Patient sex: M
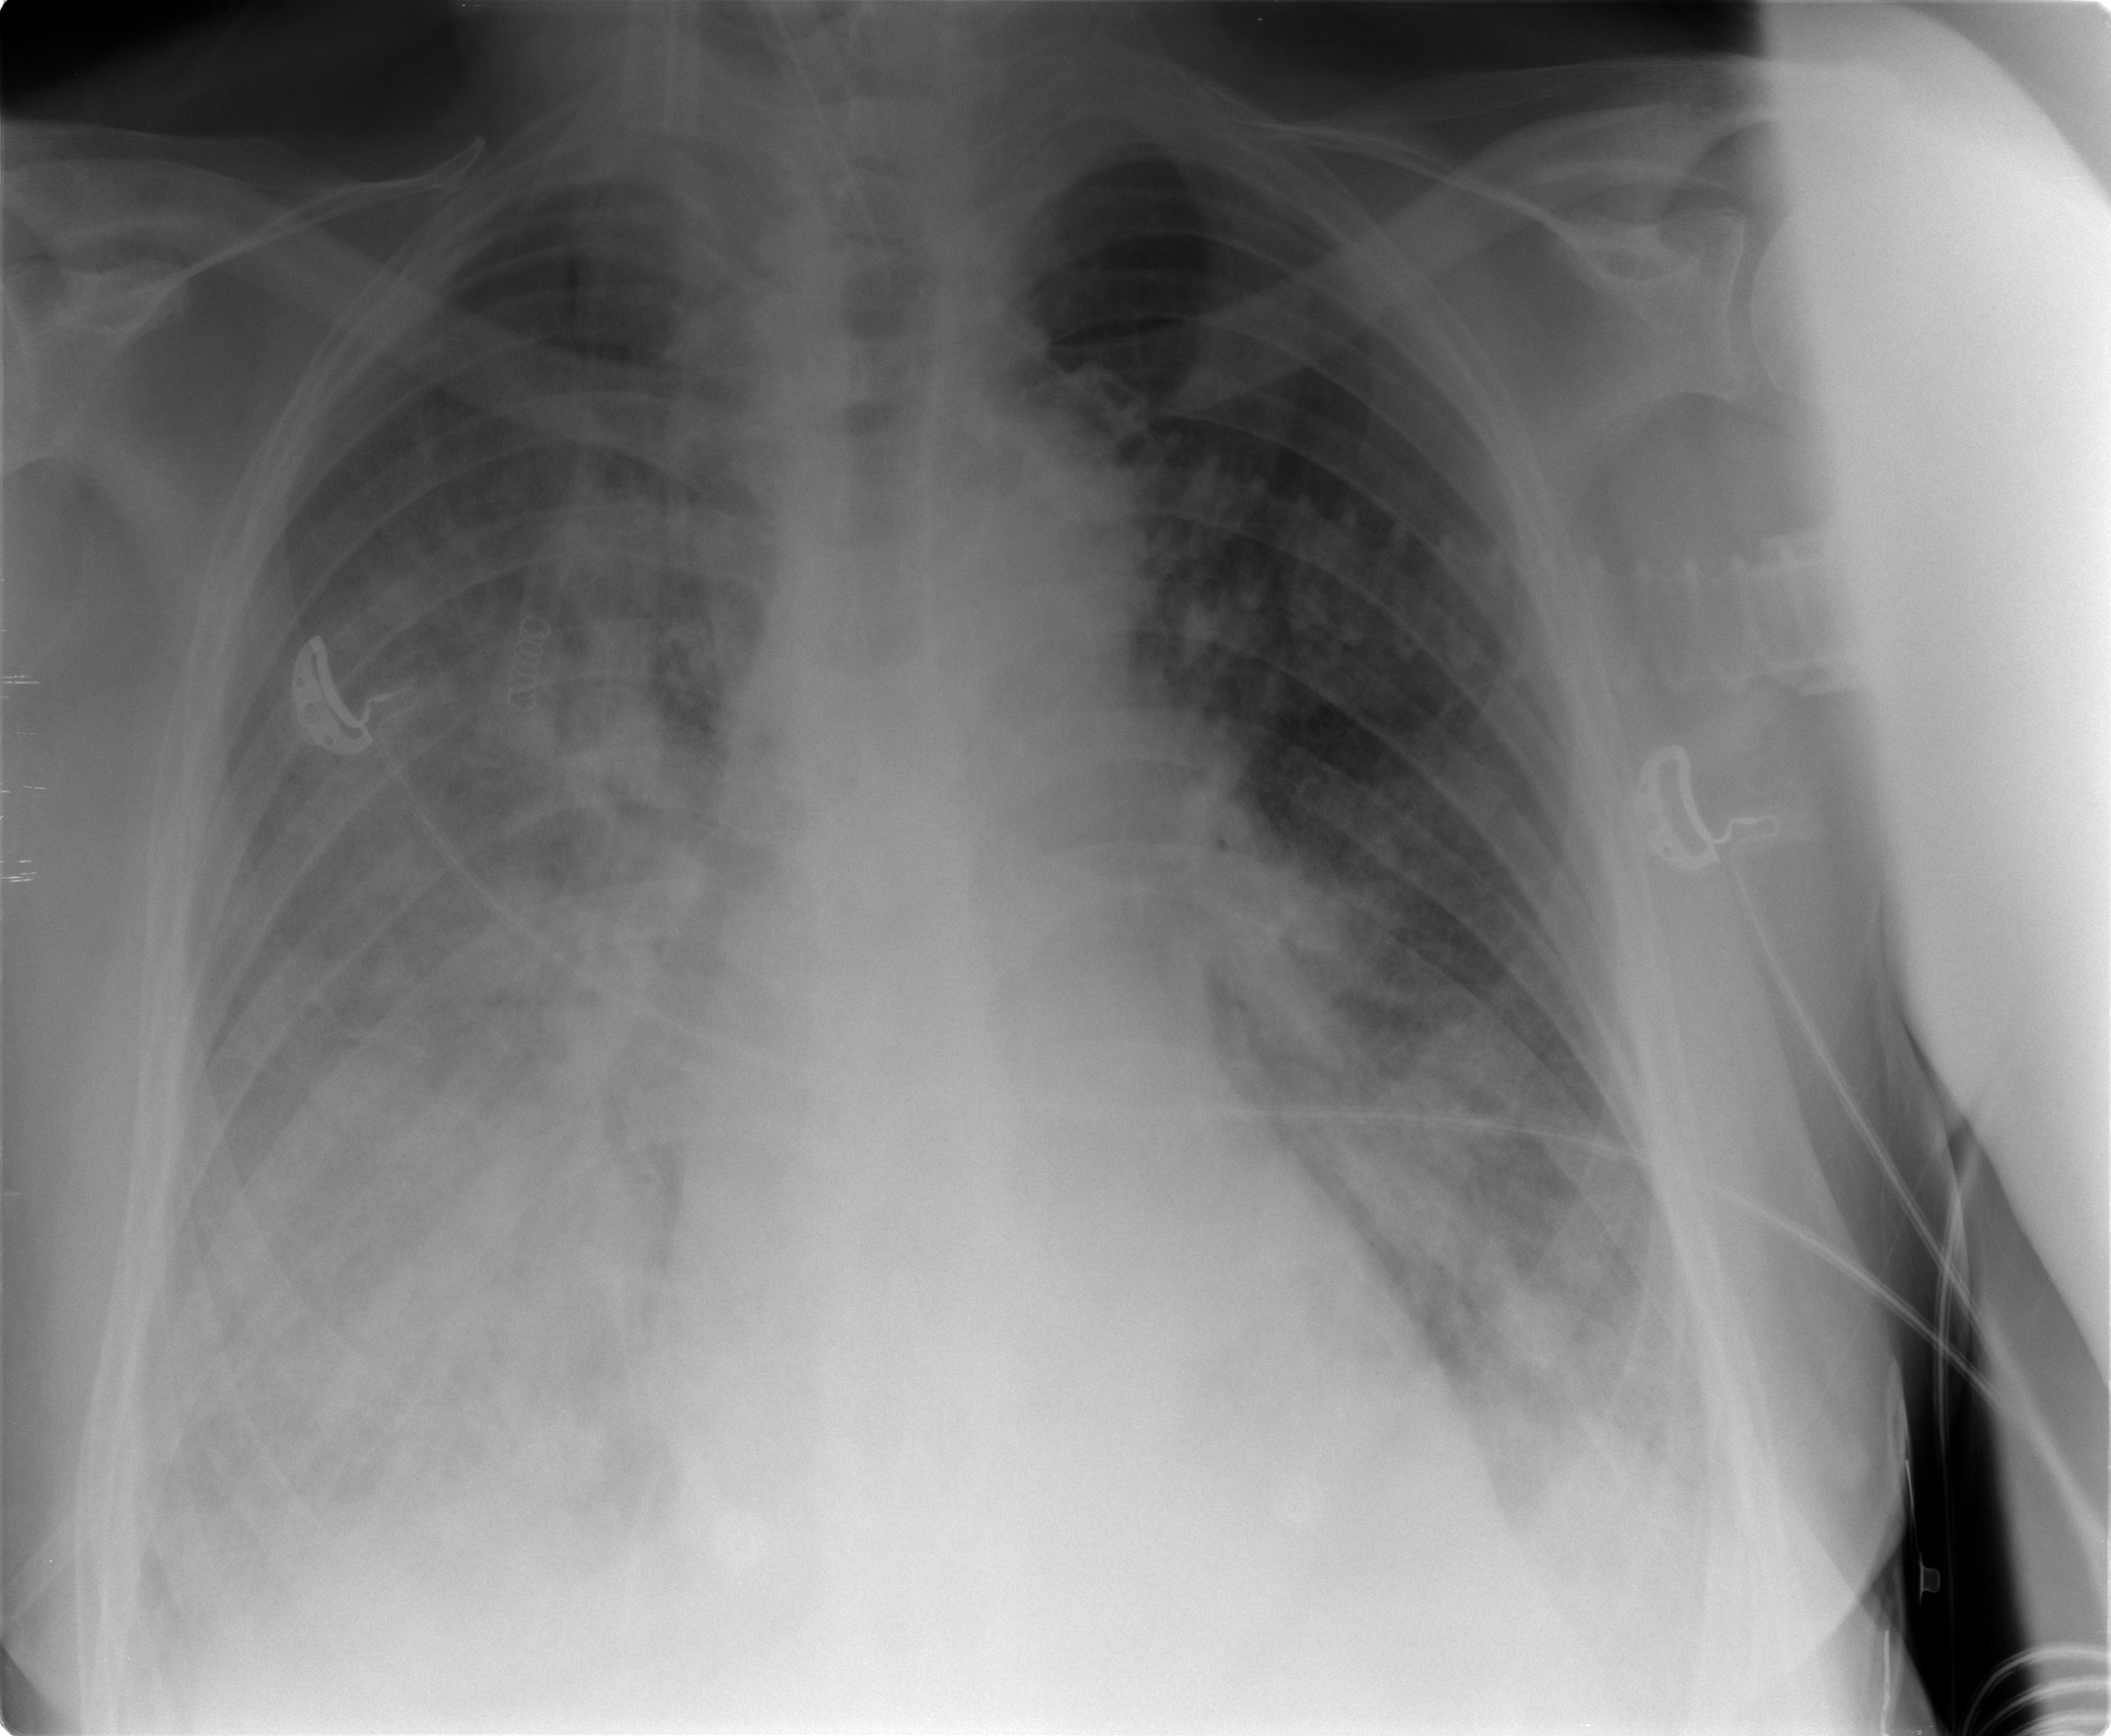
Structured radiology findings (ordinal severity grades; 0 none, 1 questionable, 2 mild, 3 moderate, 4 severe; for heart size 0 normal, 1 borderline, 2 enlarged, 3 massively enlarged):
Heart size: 0
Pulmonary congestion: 4
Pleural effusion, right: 3
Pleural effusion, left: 2
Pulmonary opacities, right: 3
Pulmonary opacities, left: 2
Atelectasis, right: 3
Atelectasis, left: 2